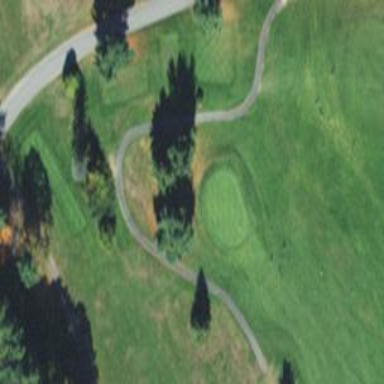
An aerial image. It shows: View of golf hole.